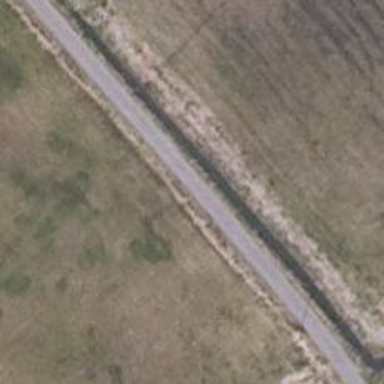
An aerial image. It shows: Asphalt path.